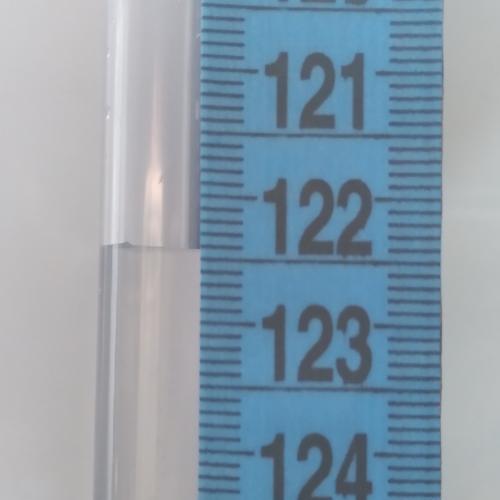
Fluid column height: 122.4 cm